Question: I have followed the django getting started guide, word for word and I am presented with this 'Heroku | No app' page.

Using the commands 'foreman start' or 'python manage.py runserver' work fine and I am able to view the app locally. It even seems fine when I 'push' here is the result of 'git push heroku'
'''
Counting objects: 9, done.
Delta compression using up to 4 threads.
Compressing objects: 100% (5/5), done.
Writing objects: 100% (5/5), 685 bytes, done.
Total 5 (delta 4), reused 0 (delta 0)
-----> Python app detected
-----> No runtime.txt provided; assuming python-2.7.4.
-----> Using Python runtime (python-2.7.4)
-----> Installing dependencies using Pip (1.3.1)
Cleaning up...
-----> Collecting static files
266 static files copied.
-----> Discovering process types
Procfile declares types -> web
-----> Compiled slug size: 139.4MB
-----> Launching... done, v18
http://spritesheet-gen.herokuapp.com deployed to Heroku
'''
Here is the last response from 'heroku logs'. Which also seems fine?
'''
2013-11-25T16:43:21+00:00 heroku[slug-compiler]: Slug compilation started
2013-11-25T16:43:58.322717+00:00 heroku[api]: Deploy ed36962 by dalberto.adler@gmail.com
2013-11-25T16:43:58.369387+00:00 heroku[api]: Release v18 created by dalberto.adler@gmail.com
2013-11-25T16:43:58+00:00 heroku[slug-compiler]: Slug compilation finished
2013-11-25T16:43:59.550336+00:00 heroku[web.1]: State changed from crashed to starting
2013-11-25T16:44:27.656355+00:00 heroku[web.1]: Starting process with command 'gunicorn spritesheetgen.wsgi'
2013-11-25T16:44:28.625250+00:00 app[web.1]: 2013-11-25 16:44:28 [2] [INFO] Listening at: http://0.0.0.0:57632 (2)
2013-11-25T16:44:28.625326+00:00 app[web.1]: 2013-11-25 16:44:28 [2] [INFO] Using worker: sync
2013-11-25T16:44:28.632096+00:00 app[web.1]: 2013-11-25 16:44:28 [7] [INFO] Booting worker with pid: 7
2013-11-25T16:44:28.624290+00:00 app[web.1]: 2013-11-25 16:44:28 [2] [INFO] Starting gunicorn 18.0
2013-11-25T16:44:28.940383+00:00 heroku[web.1]: State changed from starting to up
'''
My 'Procfile' looks like this
'''
web: gunicorn spritesheetgen.wsgi
'''
My project structure looks something like this (click for source)
- - <URL>
I also tried doing 'heroku run foreman start' but
I have done a fair bit of googling and not found any solutions i guess I am missing something simple but fundamental. Any pointers appreciated
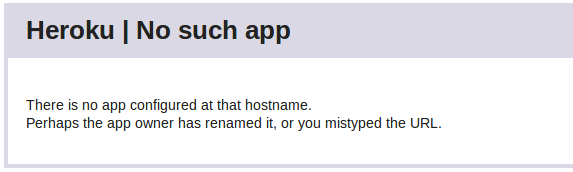
Answer: As it turns out it was not my fault but Heroku's fault. Some kind of DNS misrouting problem, which after contacting them they fixed for me.
if you can run 'foreman start' to run a local server and heroku doesn't complain when you do 'git push heroku' then its probably not your fault and you should contact them via the Support tab on their website.